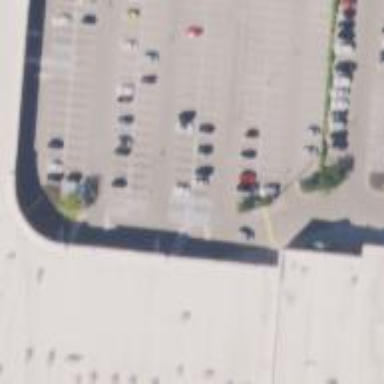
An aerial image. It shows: Retail building.